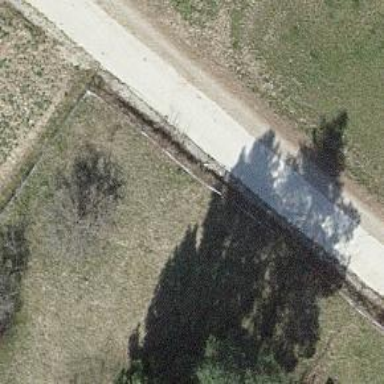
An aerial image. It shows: Unpaved track road.